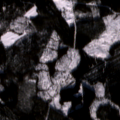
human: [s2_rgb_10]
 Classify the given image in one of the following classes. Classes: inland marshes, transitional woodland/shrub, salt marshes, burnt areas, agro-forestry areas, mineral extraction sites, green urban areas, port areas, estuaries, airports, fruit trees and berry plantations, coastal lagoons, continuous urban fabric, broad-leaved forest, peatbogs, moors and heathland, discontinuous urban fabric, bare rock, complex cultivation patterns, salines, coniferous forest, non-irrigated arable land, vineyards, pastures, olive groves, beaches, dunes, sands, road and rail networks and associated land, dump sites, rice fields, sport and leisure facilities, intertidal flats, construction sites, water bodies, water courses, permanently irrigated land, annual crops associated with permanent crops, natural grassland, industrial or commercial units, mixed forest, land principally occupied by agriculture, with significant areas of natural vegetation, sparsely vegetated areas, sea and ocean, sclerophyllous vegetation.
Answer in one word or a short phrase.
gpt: coniferous forest, mixed forest, transitional woodland/shrub